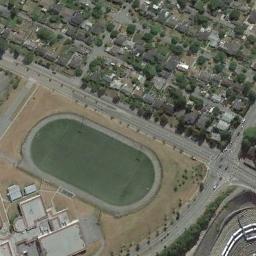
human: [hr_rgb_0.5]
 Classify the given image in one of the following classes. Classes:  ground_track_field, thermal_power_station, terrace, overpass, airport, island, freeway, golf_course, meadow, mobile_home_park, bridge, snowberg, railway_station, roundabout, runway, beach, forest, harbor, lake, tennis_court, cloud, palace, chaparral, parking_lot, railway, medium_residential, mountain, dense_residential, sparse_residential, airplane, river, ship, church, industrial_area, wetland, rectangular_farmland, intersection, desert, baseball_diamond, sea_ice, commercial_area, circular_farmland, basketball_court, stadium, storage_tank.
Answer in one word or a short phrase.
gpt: ground_track_field